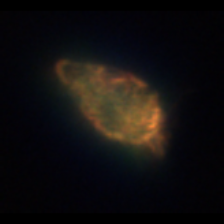
Taxon: Ciliates
Group: Other